Question:
I have button inside 'DataGrid' (created by Edit Column), and 'TextBox' same. I have created 'CellClick' event on button. Now I want 'TextBox' value which will be enter by user.
How can I get it?
I've tried
'''
private void dataGridView1_CellClick(object sender, DataGridViewCellEventArgs e)
{
if (e.ColumnIndex == 0)
{
//Here i will get cell value which bind from database
dataGridView1.Rows[e.RowIndex].Cells[1].Value.ToString();
}
}
'''
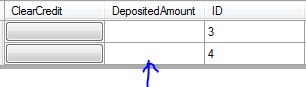
Answer: try this
form load:
'''
private void Form1_Load(object sender, EventArgs e)
{
dataGridView1.SelectionMode = DataGridViewSelectionMode.FullRowSelect;
}
'''
CellClick Event:
'''
private void dataGridView1_CellClick(object sender, DataGridViewCellEventArgs e)
{
DataGridViewRow row = new DataGridViewRow();
row = dataGridView1.SelectedRows[0];
if (row.Cells[0].Value!=null && row.Cells[1].Value != null && row.Cells[2].Value != null) {
textBox1.Text = row.Cells[0].Value.ToString();
textBox2.Text = row.Cells[1].Value.ToString();
textBox3.Text = row.Cells[2].Value.ToString();
}
}
'''
<URL>